Question: This has probably been answered but, its hard to search for this question, as you can see in my confusing title.
Anyhow, I hope this example will help:

The tricky part is the one to many relationship in the parameter lookup table.
Ive tried using multiple joins and aliases resulting in a hugh number of rows since Im getting every 'amount' for every 'price'.
'''
SELECT paraval.month, paraval.value as amount, paraval2.value as price, trade.position
FROM trade
INNER JOIN parameter para on trade.tID=para.tID and para.name = 'amount'
INNER JOIN parametervalues paraval on para.pID=paraval.pID
INNER JOIN parameter para2 on trade.tID=para2.tID and para2.name = 'price'
INNER JOIN parametervalues paraval2 on para2.pID=paraval2.pID
WHERE trade.type = 'cert'
'''
Guessing I need sub-queries, but not sure where to place them.
EDIT add some SQL code structure :
'''
CREATE TABLE #Trade
(
tID int PRIMARY KEY,
type varchar(50),
position int
);
CREATE TABLE #Parameter
(
pID int PRIMARY KEY,
tID int,
name varchar(50)
);
CREATE TABLE #ParameterValue
(
pID int,
smonth varchar(50),
value varchar(50));
INSERT INTO #Trade
SELECT 1, 'stock', 1
UNION
SELECT 2, 'stock', 2
UNION
SELECT 3, 'cert', 3
INSERT INTO #Parameter
SELECT 1,1,'amount'
UNION
SELECT 2,1,'price'
UNION
SELECT 3,2,'amount'
UNION
SELECT 4,2,'price'
UNION
SELECT 5,3,'amount'
UNION
SELECT 6,3,'price'
INSERT INTO #ParameterValue
SELECT 1,1,'5'
UNION
SELECT 2,1,'500'
UNION
SELECT 3,1,'15'
UNION
SELECT 4,1,'300'
UNION
SELECT 5,1,'5'
UNION
SELECT 5,2,'10'
UNION
SELECT 5,3,'5'
UNION
SELECT 6,1,'100'
UNION
SELECT 6,2,'200'
UNION
SELECT 6,3,'300'
-- SELECT * FROM #Trade
-- SELECT * FROM #Parameter
-- SELECT * FROM #ParameterValue
DROP TABLE #Trade
DROP TABLE #Parameter
DROP TABLE #ParameterValue
'''
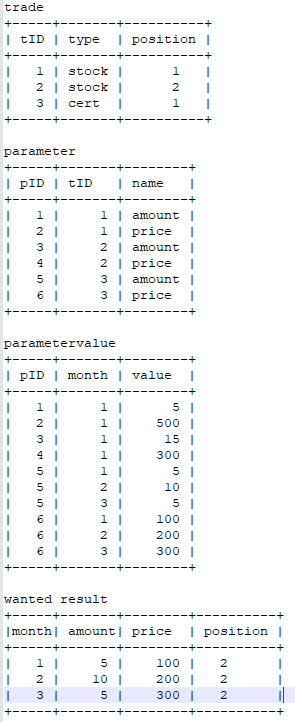
Answer: I think the best way for build your excepted output and relevant schema you have to use pivot with dynamic sql because in next day it possible to have some new values it's the principal of your structure.
But i think this query can be respond :
'''
SELECT paraval.month, (case when para. name = 'amount' then max(paraval.value) else null end)as amount, (case when para. name = 'price' then max(paraval.value) else null end) as price, max(trade.position) as position
FROM trade
INNER JOIN parameter para on trade.tID=para.tID
INNER JOIN parametervalues paraval on para.pID=paraval.pID
WHERE trade.type = 'cert'
Group by paraval.month
'''
EDIT correction off previous query :
'''
CREATE TABLE #Trade
(
tID int PRIMARY KEY,
type varchar(50),
position int
);
CREATE TABLE #Parameter
(
pID int PRIMARY KEY,
tID int,
name varchar(50)
);
CREATE TABLE #ParameterValue
(
pID int,
smonth varchar(50),
value varchar(50));
INSERT INTO #Trade
SELECT 1, 'stock', 1
UNION
SELECT 2, 'stock', 2
UNION
SELECT 3, 'cert', 3
INSERT INTO #Parameter
SELECT 1,1,'amount'
UNION
SELECT 2,1,'price'
UNION
SELECT 3,2,'amount'
UNION
SELECT 4,2,'price'
UNION
SELECT 5,3,'amount'
UNION
SELECT 6,3,'price'
INSERT INTO #ParameterValue
SELECT 1,1,'5'
UNION
SELECT 2,1,'500'
UNION
SELECT 3,1,'15'
UNION
SELECT 4,1,'300'
UNION
SELECT 5,1,'5'
UNION
SELECT 5,2,'10'
UNION
SELECT 5,3,'5'
UNION
SELECT 6,1,'100'
UNION
SELECT 6,2,'200'
UNION
SELECT 6,3,'300'
/***/
-- Perform select
/***/
SELECT t.tID, paraval.smonth, MAX(case when para.name = 'amount' then paraval.value else null end)as amount, MAX(case when para.name = 'price' then paraval.value else null end) as price, max(T.position) as position
FROM #Trade T
INNER JOIN #Parameter para on T.tID=para.tID
INNER JOIN #ParameterValue paraval on para.pID=paraval.pID
Group by T.tId, paraval.smonth
/***/
DROP TABLE #Trade
DROP TABLE #Parameter
DROP TABLE #ParameterValue
'''
RESULT :
'''
tID smonth amount price position
1 1 5 500 1
2 1 15 300 2
3 1 5 100 3
3 2 10 200 3
3 3 5 300 3
'''